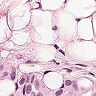
Metastatic tissue present: yes